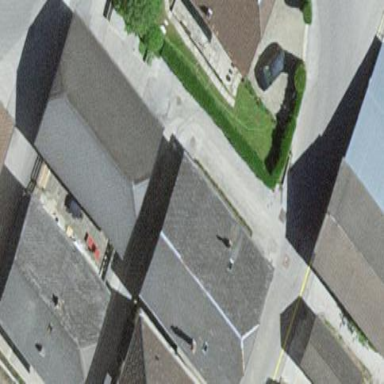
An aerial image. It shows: Simple house.